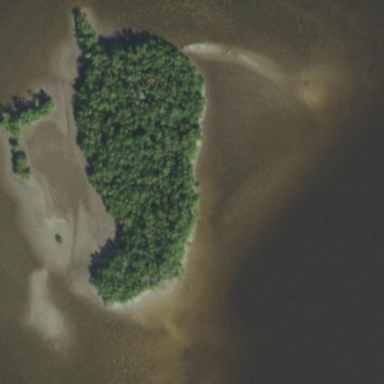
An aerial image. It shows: Islet located along the natural coastline.